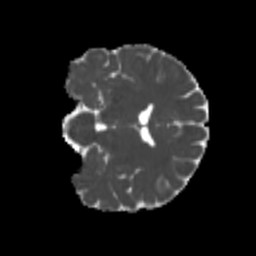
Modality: MD
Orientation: coronal
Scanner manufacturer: siemens
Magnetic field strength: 3 T
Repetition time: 4 s
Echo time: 0.0594 s